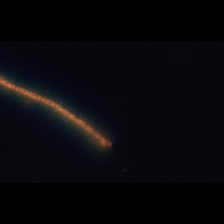
Taxon: Chaetoceros
Group: Diatoms